Question: Oh great powershell gods, please show this heathen the light!
I have been tasked with creating a 1 click publish-our-solution-to-the-cloud powershell script. I have, however, never used PS in my life. I have therefore been doing quite a bit of Googling and found a good bit of information however where I want to start I'm having a little difficulty finding something I can wrap my head around.
I keep running across pre/post build scripts, VS management console, nuget package management or any other number of seemingly unrelated info. These are not what I'm looking for.
Either by example here or linking to a good tutorial to get me started. My first baby step is to get VS to package the solution for release. Do the below action via PS.

I thought this would be the easiest to find info on... I have seen some info on MSBuild which I'm looking into now as I hopefully get an answer here.
EDIT: My working PS Script
'''
$msbuild = "C:\Windows\Microsoft.NET\Framework644.0.30319\msbuild.exe" # Reference to the MSBuild.exe for .NET 4.0
$path = "C:\myProj" # Path to the project you want to publish to Azure
# Clean the solution
& $msbuild ($path + "Source\pathToYour\AzureMyProj.ccproj") /target:clean /p:Configuration=Release
# Package the solution
& $msbuild ($path + "Source\pathToYour\AzureMyProj.ccproj") /target:publish /p:Configuration=Release
'''
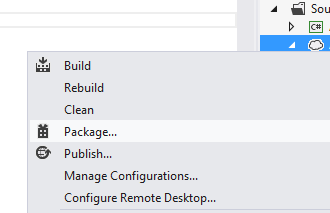
Answer: you can use MSBuild for this purpose. This is how I do it for my projects:
So from powershell, you could call it like this:
'''
.\MSBuild MyProject.proj /target:package /p:Configuration=Release
'''
EDIT 25/06: Worked for James with the '/target:publish'
Note: You may need to specify the location of MSBuild as a variable, this can be found under 'C:\Windows\Microsoft.Net\Framework\''\'
In that case it'd become:
'''
$msbuild = "C:\Windows\Microsoft.NET\Framework642.0.50727\msbuild.exe"
& $msbuild MyProject.proj /target:package /p:Configuration=Release
'''
Notice the '&' instead of the '.\' this tells powershell to execute the variable (which in this case is an exe).
Also, further to your problem of not really knowing how to do it. I use a build language called PSake which is a PowerShell based build language which may be of use to you. It's pretty useful: <URL>
Hope this helps.